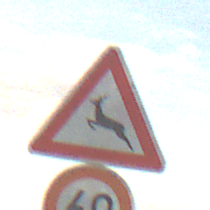
Verkehrszeichen: WildwechselRechts
Zusatzzeichen unten: Geschwindigkeit60
Umgebung: Outdoor, Nature
Tageszeit: SunriseSunset
Wetter: PartlyCloudy
Licht: Natural
Jahreszeit: NotSpecified
Kontrast: LowContrast